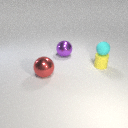
small yellow rubber cylinder below small cyan rubber sphere